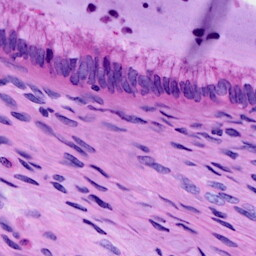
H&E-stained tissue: Cervix